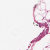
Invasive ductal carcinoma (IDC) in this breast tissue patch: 0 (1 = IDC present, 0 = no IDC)